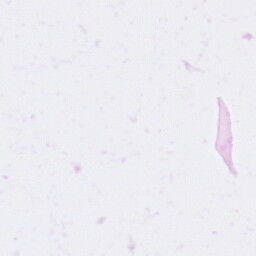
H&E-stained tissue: Pancreatic